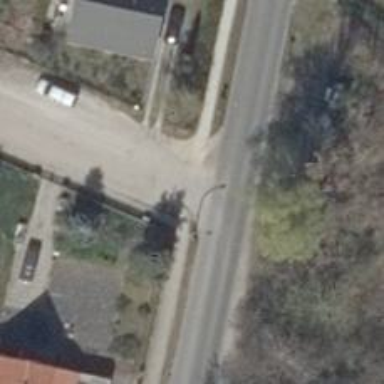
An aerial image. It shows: Uncontrolled road crossing.